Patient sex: M
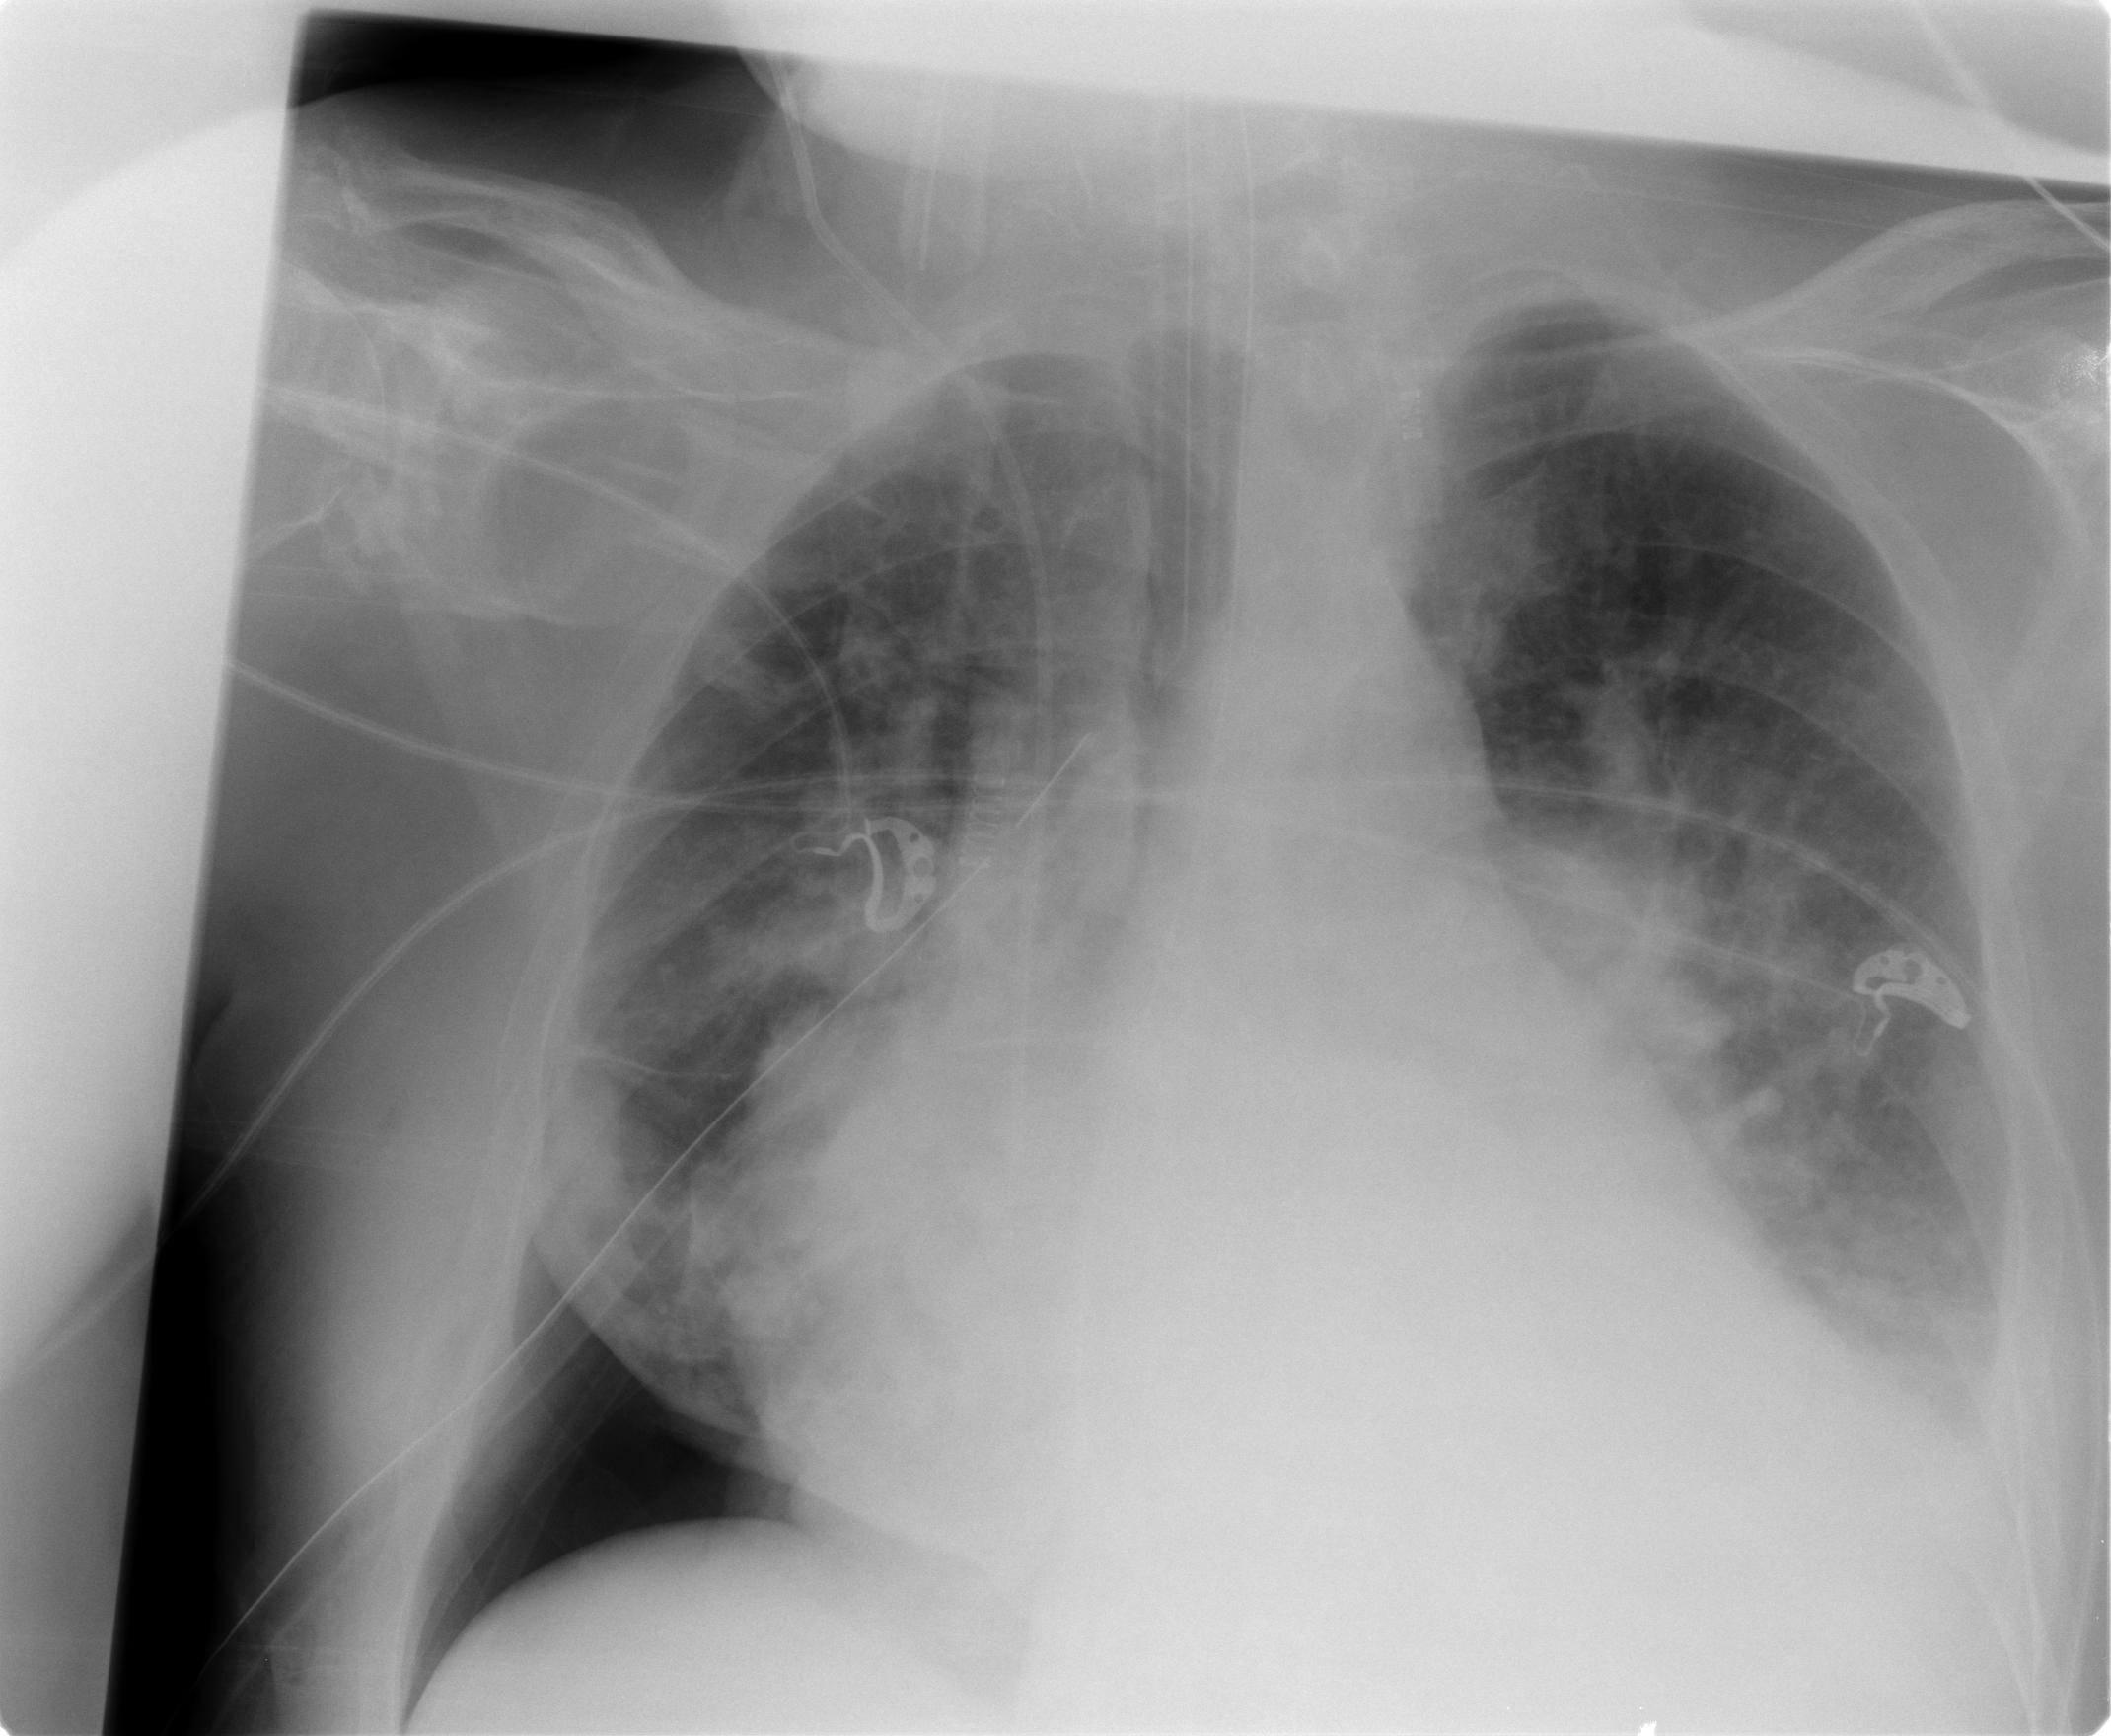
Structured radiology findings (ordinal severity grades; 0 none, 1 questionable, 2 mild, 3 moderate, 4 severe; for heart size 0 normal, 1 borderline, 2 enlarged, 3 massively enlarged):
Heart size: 2
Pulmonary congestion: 2
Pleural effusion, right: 0
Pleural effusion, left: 3
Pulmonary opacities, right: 0
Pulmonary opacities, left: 2
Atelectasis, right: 3
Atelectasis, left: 3